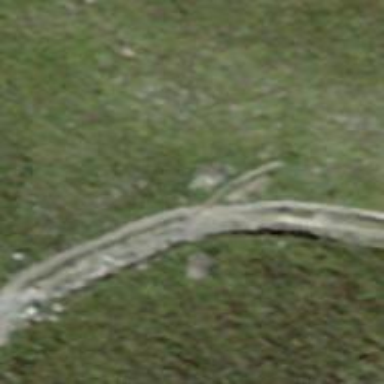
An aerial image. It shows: Path.